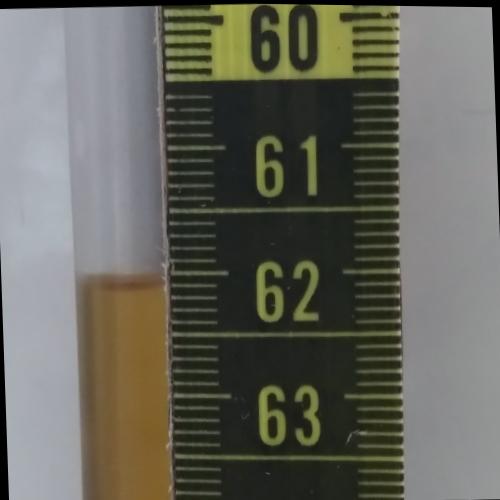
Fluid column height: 62.1 cm